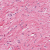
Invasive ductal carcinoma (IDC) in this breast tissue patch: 0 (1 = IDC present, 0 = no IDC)